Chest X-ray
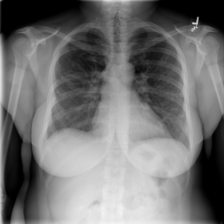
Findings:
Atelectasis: negative
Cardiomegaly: negative
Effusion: negative
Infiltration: negative
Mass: negative
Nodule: negative
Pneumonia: negative
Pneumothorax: negative
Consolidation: negative
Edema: negative
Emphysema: negative
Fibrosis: negative
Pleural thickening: negative
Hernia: negative